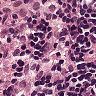
Metastatic tissue present: no